Question: '''
<target xsi:type="File"
async="true"
name="jsonFileTrace"
keepFileOpen="true"
OpenFileCacheTimeout="60"
archiveAboveSize="<PHONE>"
maxArchiveFiles="20"
maxArchiveDays="10"
archiveNumbering="DateAndSequence"
AutoFlush="false"
openFileFlushTimeout="5"
ConcurrentWrites="false"
archiveFileName="${basedir}/logs/trace/archive/${shortdate}/trace.{#}.log"
fileName="${basedir}/logs/trace/${shortdate}.log">
<layout xsi:type="JsonLayout" includeAllProperties="true">
<attribute name="time" layout="${longdate}" />
.......//other attributes
</layout>
</target>
'''
If I configed like above, it can be archived by date. the folder 2022-09-20 be deleted if current date is 2022-10-01 which already 10 days past since 2022-09-20

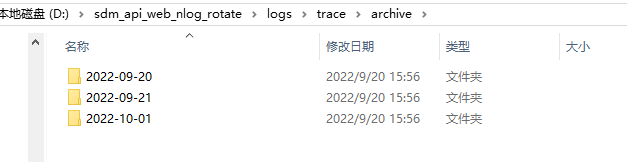
Answer: Consider using this configuration instead:
'''
<target xsi:type="File" name="jsonFileTrace"
keepFileOpen="true"
archiveAboveSize="<PHONE>"
autoFlush="false"
openFileFlushTimeout="5"
concurrentWrites="false"
fileName="${basedir}/logs/trace/${shortdate}/trace.${shortdate}.log">
<layout xsi:type="JsonLayout" includeAllProperties="true">
<attribute name="time" layout="${longdate}" />
.......//other attributes
</layout>
</target>
'''
And setup a scheduled-task on the machine (or in the application) that runs every day and removes sub-folders that are older than 10 days.